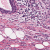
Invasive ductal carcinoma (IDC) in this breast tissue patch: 1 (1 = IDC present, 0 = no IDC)